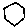
Label: hexagon